Question: In this diagram, the green dot is the starting point and the blue dot is the destination. How many different simple paths are there?
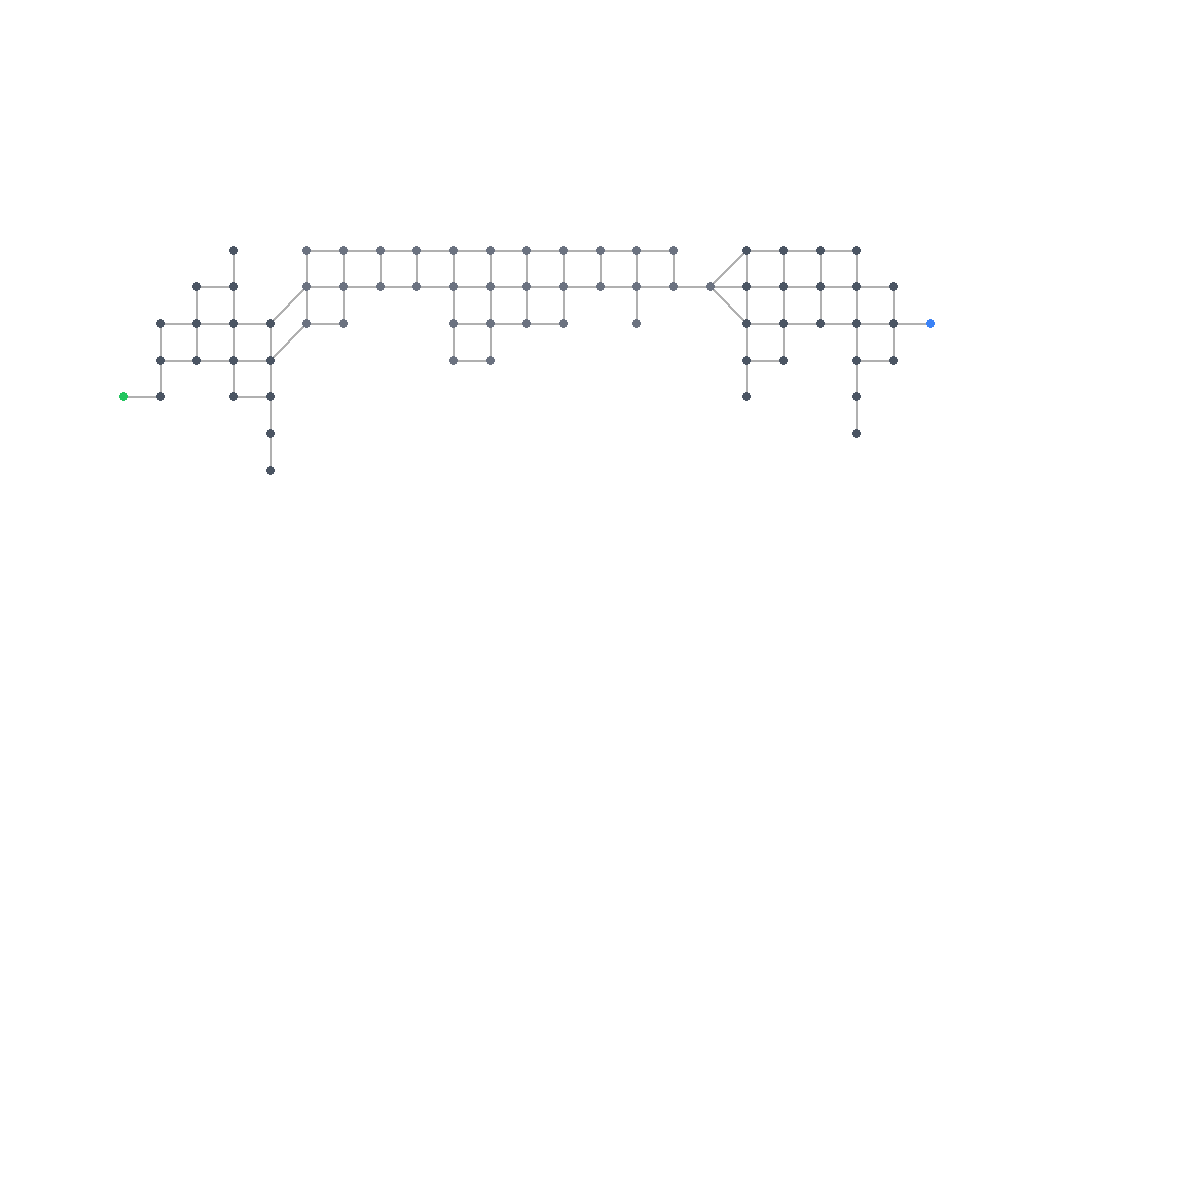
Answer: 304319808